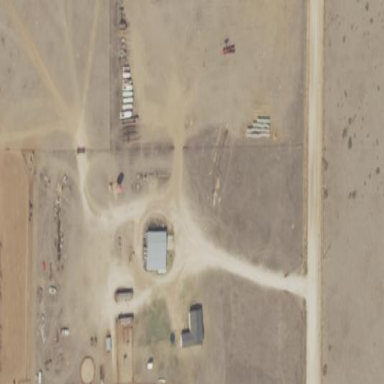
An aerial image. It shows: Farmyard area.